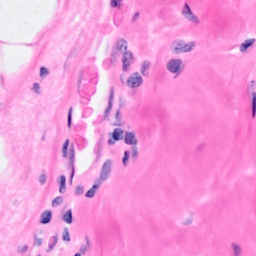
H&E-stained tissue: Breast